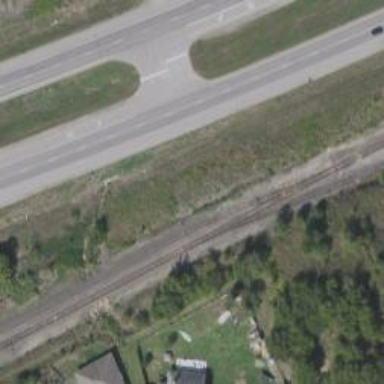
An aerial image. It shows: Railway siding with rails.